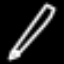
Label: pencil